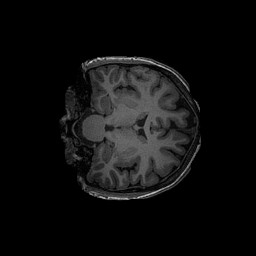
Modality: T1w
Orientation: coronal
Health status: ill
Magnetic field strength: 3 T